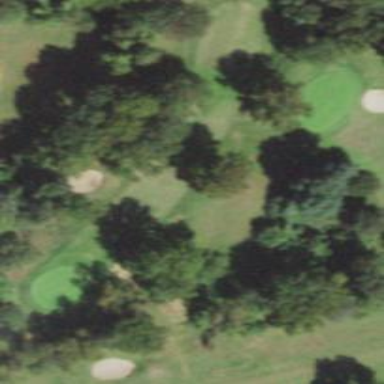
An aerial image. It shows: Golf fairway surrounded by grass.